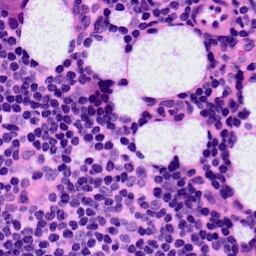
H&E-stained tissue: LymphNode